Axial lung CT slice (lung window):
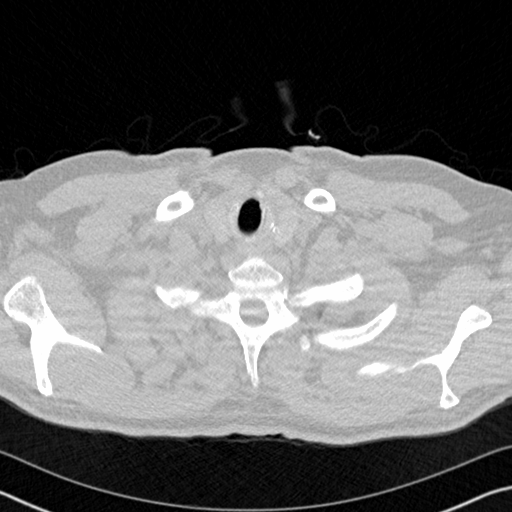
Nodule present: no